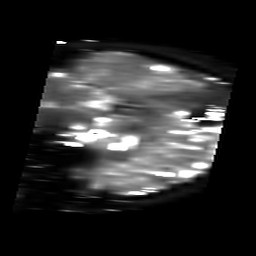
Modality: T2starmap
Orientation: sagittal
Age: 34
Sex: female
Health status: ill